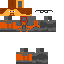
A male skeleton skin with dark skin, wearing brown long hair dressed in a orange armor chest and gray pants, featuring a closed mouth.